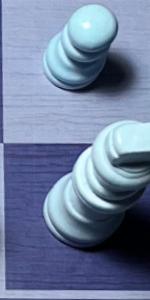
Label: King_White